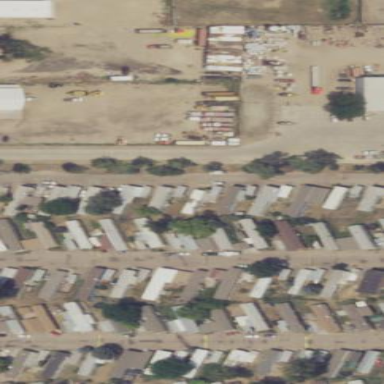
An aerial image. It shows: Mobile residential area.